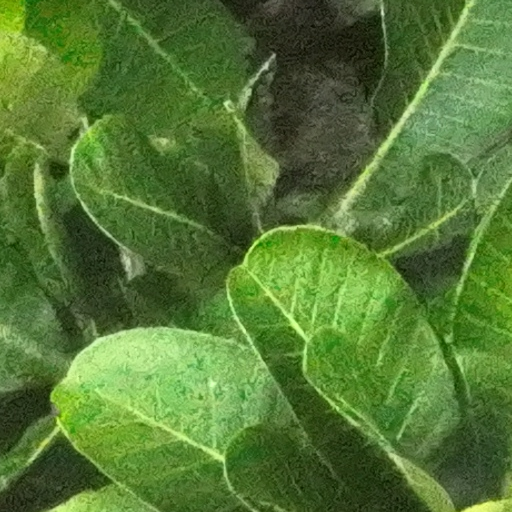
Species: Anacardium excelsum
GBIF accepted scientific name: Anacardium excelsum
Crown area (m\u00b2): 329.562